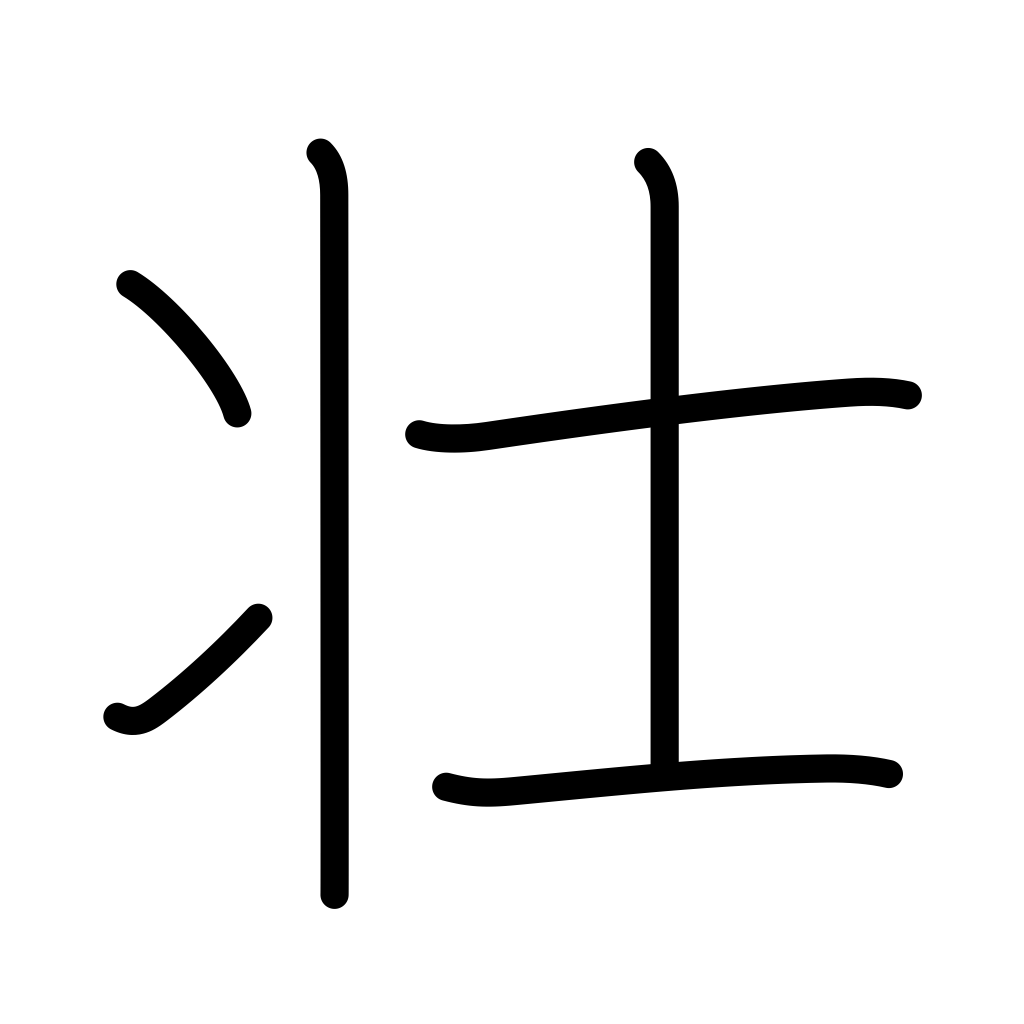
Meaning: robust, manhood, prosperity